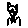
Label: cat